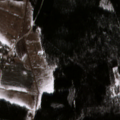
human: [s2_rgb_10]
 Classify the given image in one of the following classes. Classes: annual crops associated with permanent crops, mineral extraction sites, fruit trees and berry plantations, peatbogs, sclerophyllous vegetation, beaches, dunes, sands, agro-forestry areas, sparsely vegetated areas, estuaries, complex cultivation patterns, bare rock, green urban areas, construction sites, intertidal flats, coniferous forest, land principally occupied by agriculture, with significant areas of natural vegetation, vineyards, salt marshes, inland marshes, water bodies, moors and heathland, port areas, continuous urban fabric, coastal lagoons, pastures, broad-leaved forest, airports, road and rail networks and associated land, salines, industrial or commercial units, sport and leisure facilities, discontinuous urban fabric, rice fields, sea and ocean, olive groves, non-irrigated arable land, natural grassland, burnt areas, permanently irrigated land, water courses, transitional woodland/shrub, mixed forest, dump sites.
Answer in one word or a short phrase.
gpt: pastures, complex cultivation patterns, coniferous forest, mixed forest, transitional woodland/shrub